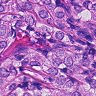
Metastatic tissue present: yes